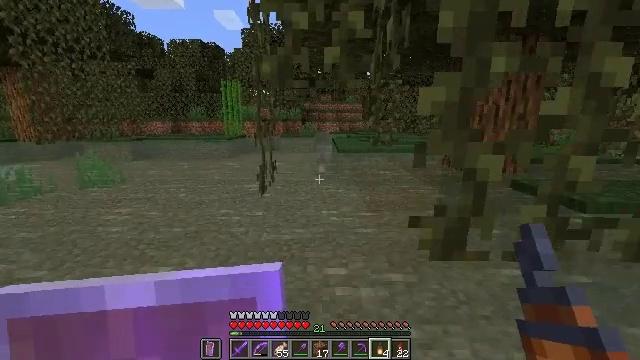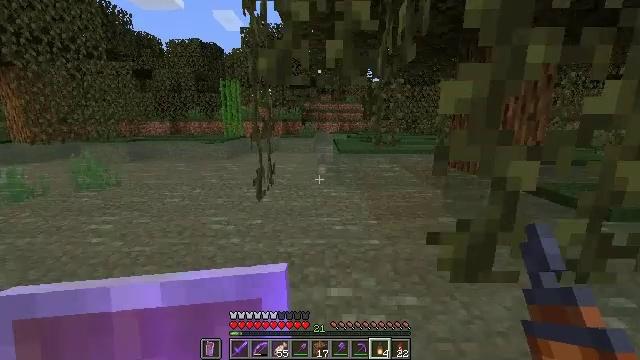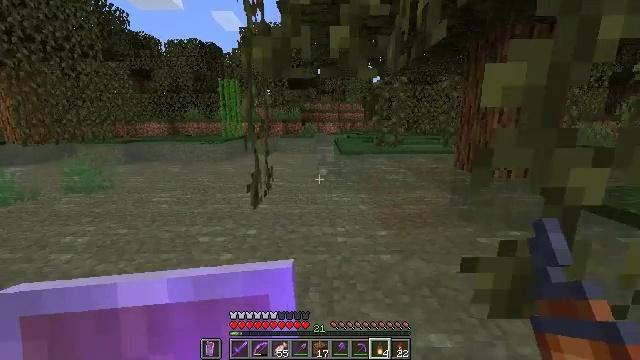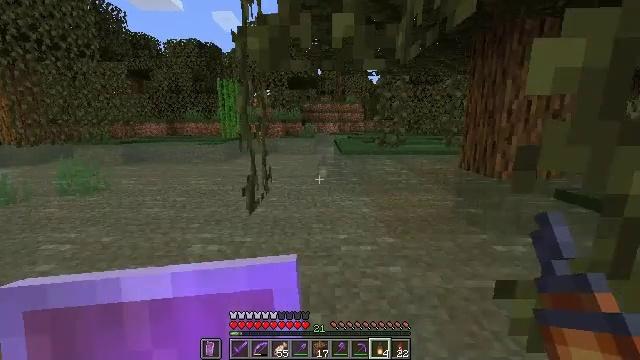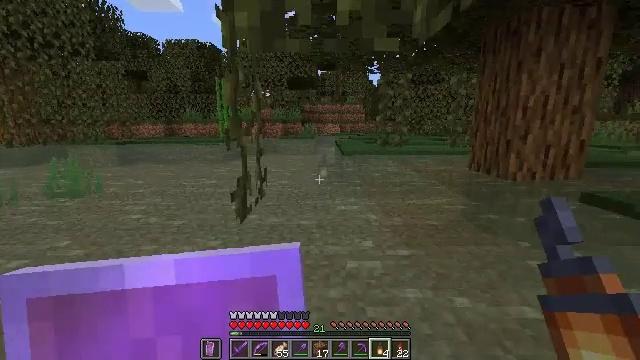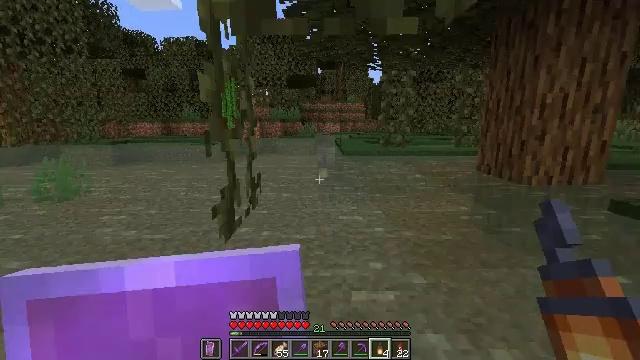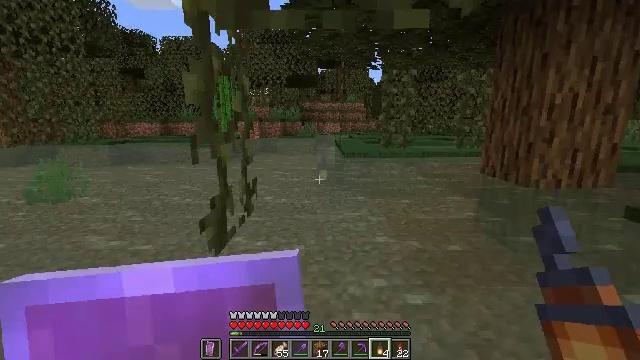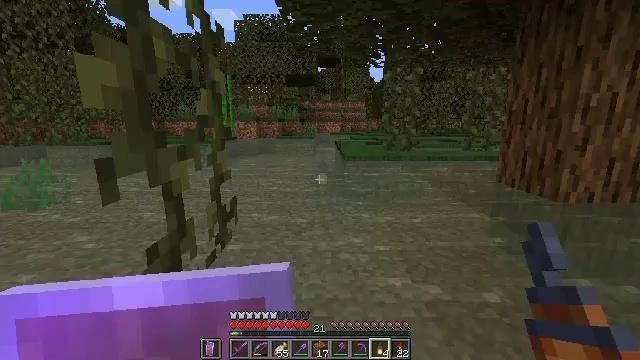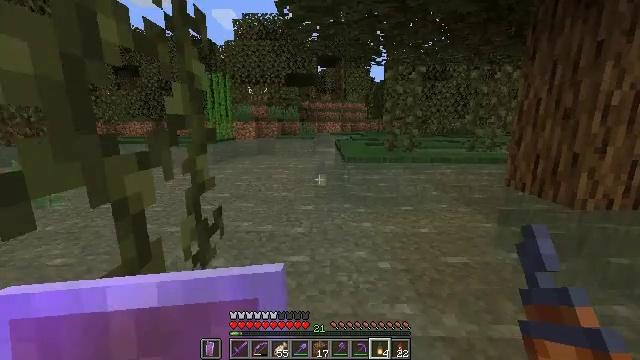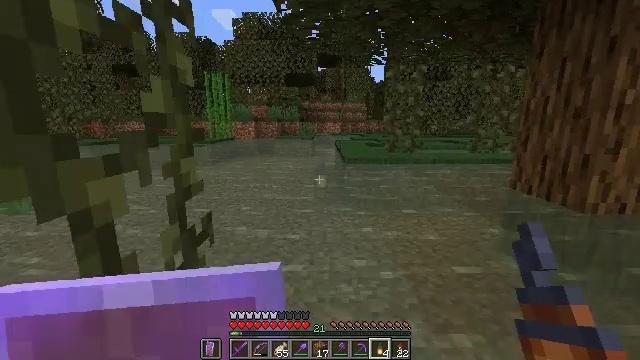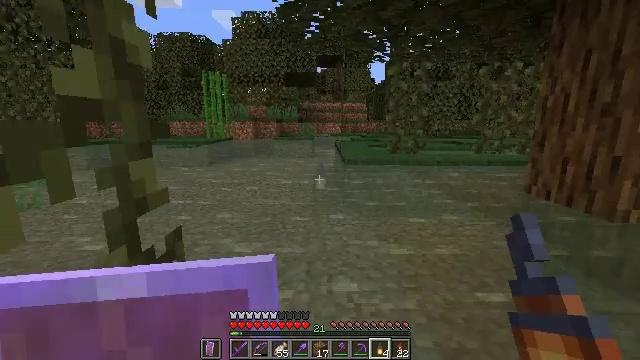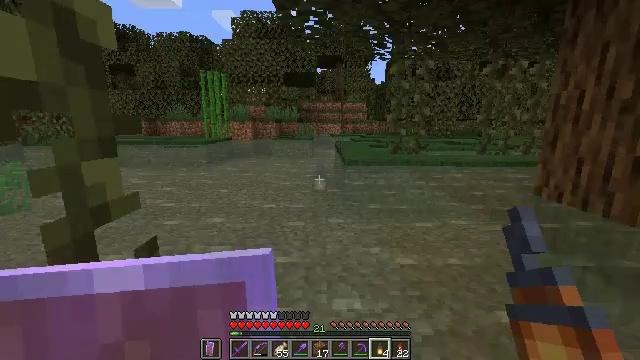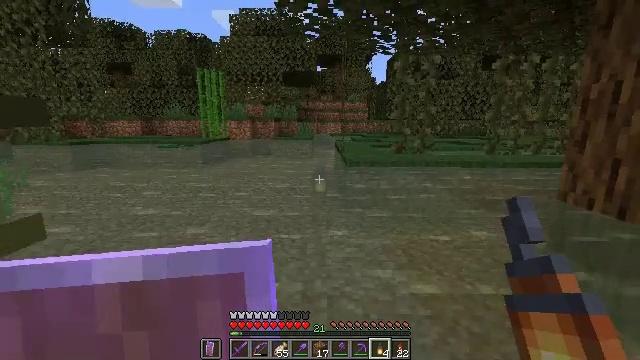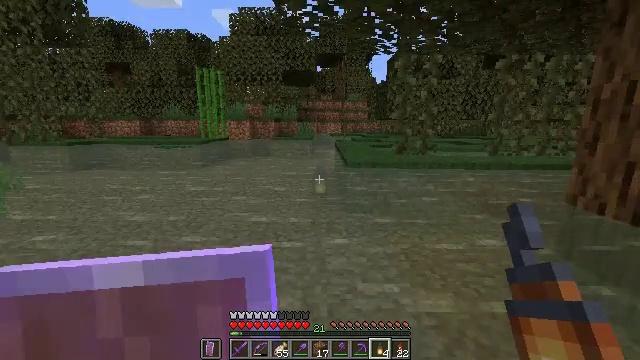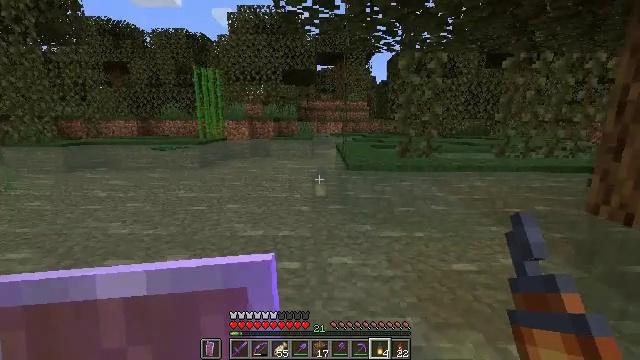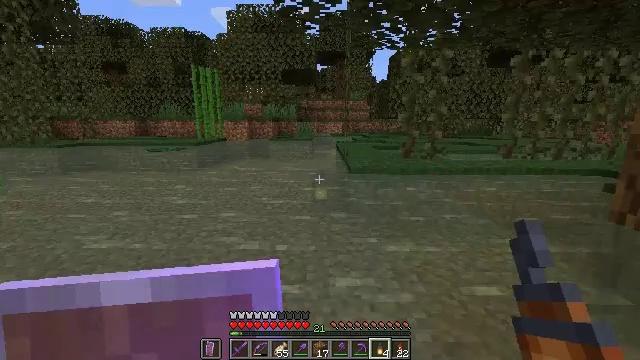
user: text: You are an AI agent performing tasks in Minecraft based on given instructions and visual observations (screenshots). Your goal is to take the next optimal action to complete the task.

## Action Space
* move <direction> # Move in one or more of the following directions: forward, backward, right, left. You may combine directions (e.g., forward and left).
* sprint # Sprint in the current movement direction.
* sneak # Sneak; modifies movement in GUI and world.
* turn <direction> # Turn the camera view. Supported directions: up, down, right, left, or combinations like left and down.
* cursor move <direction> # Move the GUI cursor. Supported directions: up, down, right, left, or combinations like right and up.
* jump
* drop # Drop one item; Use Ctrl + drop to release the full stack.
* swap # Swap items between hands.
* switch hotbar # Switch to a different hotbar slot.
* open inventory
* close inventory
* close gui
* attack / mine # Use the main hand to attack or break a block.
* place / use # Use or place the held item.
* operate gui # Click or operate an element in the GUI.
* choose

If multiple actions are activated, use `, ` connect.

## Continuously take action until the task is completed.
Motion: motion action
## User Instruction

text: Break the tree to get oak logs.
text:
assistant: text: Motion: move forward
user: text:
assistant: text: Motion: move forward
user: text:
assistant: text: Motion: move forward
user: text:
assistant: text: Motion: move forward
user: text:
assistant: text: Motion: move forward
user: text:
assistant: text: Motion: move forward
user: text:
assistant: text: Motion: move forward
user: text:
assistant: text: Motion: move forward
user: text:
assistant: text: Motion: move forward
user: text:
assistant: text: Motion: move forward
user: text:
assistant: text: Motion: move forward
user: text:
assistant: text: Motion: move forward
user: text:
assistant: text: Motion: move forward
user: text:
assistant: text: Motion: move forward
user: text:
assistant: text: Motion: move forward
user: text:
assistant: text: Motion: move forward
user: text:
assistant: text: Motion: move forward
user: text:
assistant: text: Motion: move forward
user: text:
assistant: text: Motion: move forward
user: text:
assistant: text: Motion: move forward
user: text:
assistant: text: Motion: move forward
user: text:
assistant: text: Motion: move forward
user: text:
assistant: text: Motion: move forward
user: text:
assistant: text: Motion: move forward
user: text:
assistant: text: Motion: move forward
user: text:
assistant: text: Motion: move forward
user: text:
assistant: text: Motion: move forward
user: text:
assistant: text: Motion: move forward
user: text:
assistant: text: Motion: move forward
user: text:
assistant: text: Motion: move forward